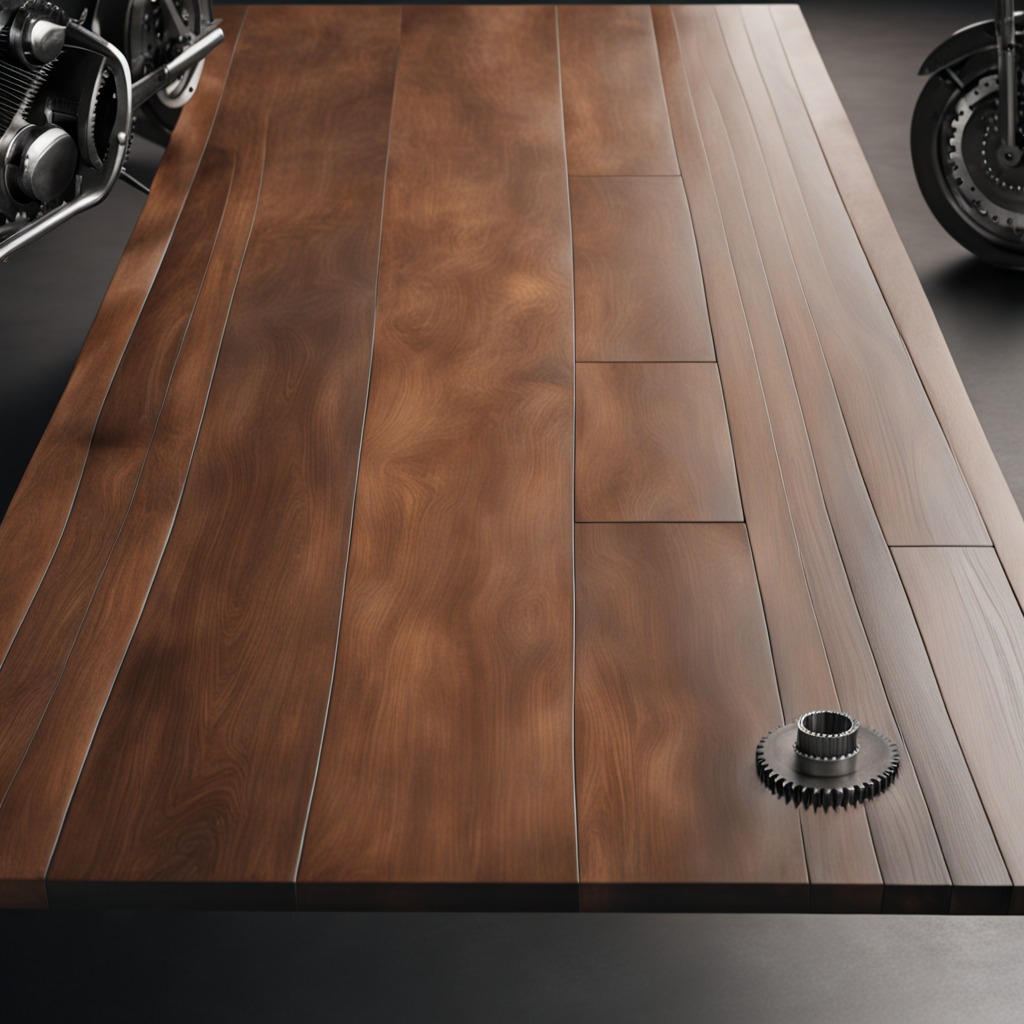
A steel gear with teeth is lying on an oil-spilled wooden table in a vintage motorcycle garage.